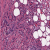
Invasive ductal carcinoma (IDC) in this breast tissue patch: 0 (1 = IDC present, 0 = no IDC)